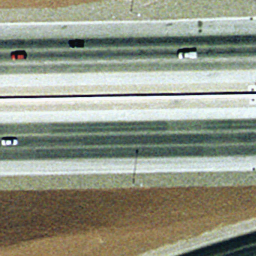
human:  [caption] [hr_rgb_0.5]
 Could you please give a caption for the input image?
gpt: There are two straight freeways with some cars on the roads .

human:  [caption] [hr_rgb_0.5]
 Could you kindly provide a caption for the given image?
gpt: There are two straight freeways closed together .

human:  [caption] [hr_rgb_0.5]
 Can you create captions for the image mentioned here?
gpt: Two straight freeways with some cars on them .

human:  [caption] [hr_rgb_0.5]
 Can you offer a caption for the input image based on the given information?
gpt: Two straight freeways closed to each other .

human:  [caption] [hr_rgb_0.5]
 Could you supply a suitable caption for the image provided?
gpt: Two straight freeways closed to each other with some cars on them .